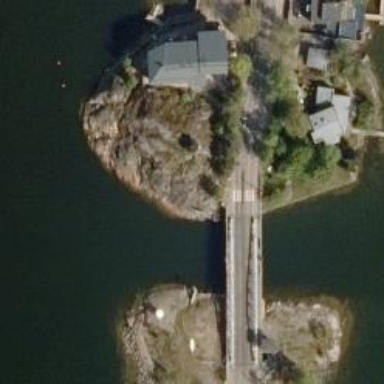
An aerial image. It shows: Secondary road on asphalt bridge.